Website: walmart
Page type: delivery-shipping
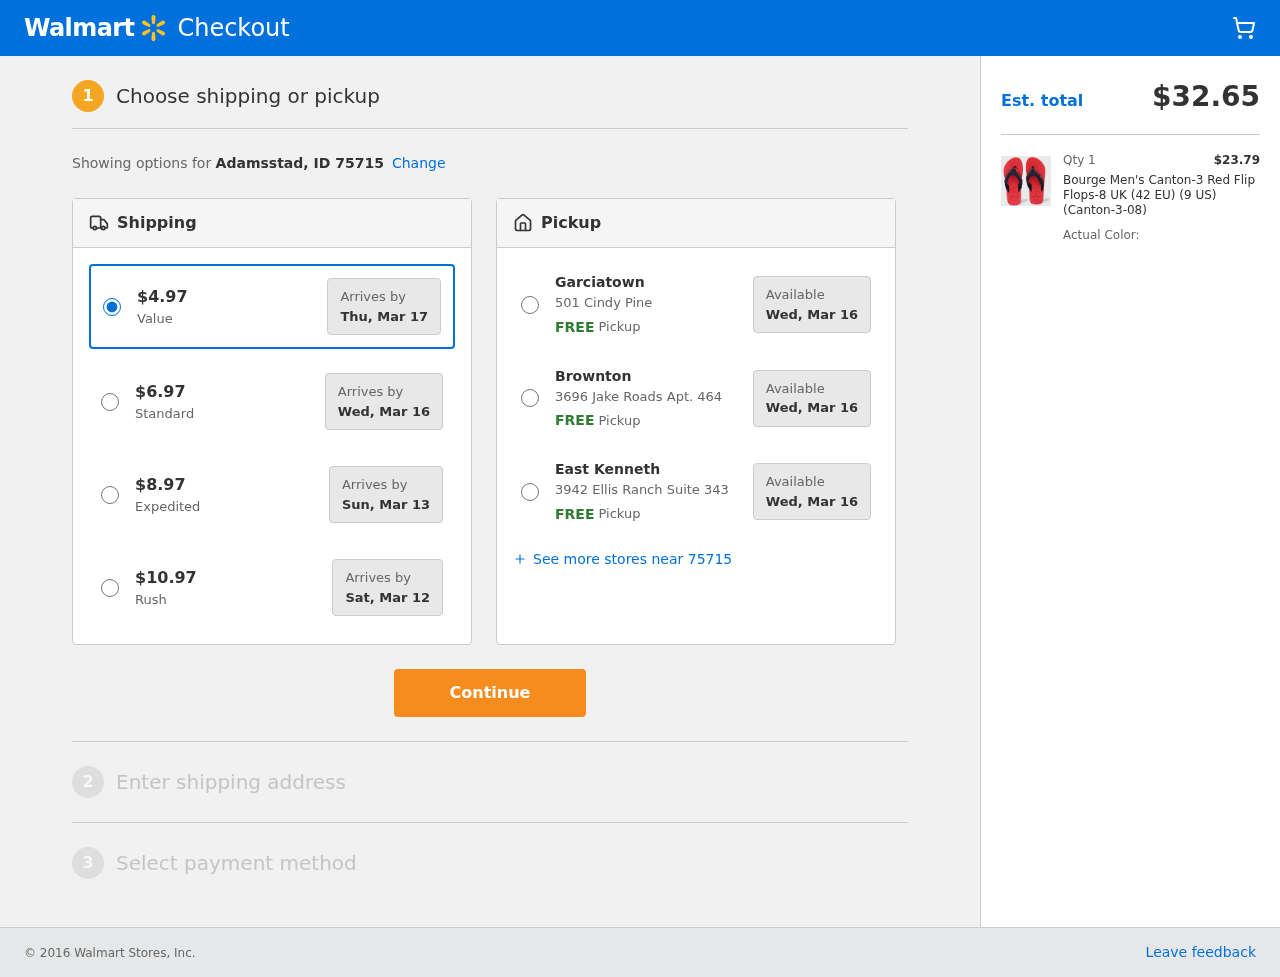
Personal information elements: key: PII_CITY_STATE_ZIP
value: Adamsstad, ID 75715
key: PII_LOCATION1_CITY
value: Garciatown
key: PII_LOCATION1_STREET
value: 501 Cindy Pine
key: PII_LOCATION2_CITY
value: Brownton
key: PII_LOCATION2_STREET
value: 3696 Jake Roads Apt. 464
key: PII_LOCATION3_CITY
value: East Kenneth
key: PII_LOCATION3_STREET
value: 3942 Ellis Ranch Suite 343
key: PII_POSTCODE
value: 75715
Product elements: key: PRODUCT1_NAME
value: Bourge Men's Canton-3 Red Flip Flops-8 UK (42 EU) (9 US) (Canton-3-08)
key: PRODUCT1_PRICE
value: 23.79
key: PRODUCT1_QUANTITY
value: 1
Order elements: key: ORDER_SHIPPING_COST
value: $4.97
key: ORDER_SHIPPING_COST
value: $6.97
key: ORDER_SHIPPING_COST
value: $8.97
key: ORDER_SHIPPING_COST
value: $10.97
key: ORDER_DELIVERY_DATE
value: Sat, Mar 12
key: ORDER_DELIVERY_DATE
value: Thu, Mar 17
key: ORDER_DELIVERY_DATE
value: Sun, Mar 13
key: ORDER_DELIVERY_DATE
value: Wed, Mar 16
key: ORDER_TOTAL
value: $32.65